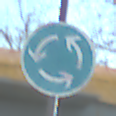
Verkehrszeichen: Kreisverkehr
Umgebung: Outdoor, Suburban
Tageszeit: MorningAfternoon
Wetter: Clear
Licht: Natural
Jahreszeit: NotSpecified
Kontrast: HighContrast